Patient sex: F
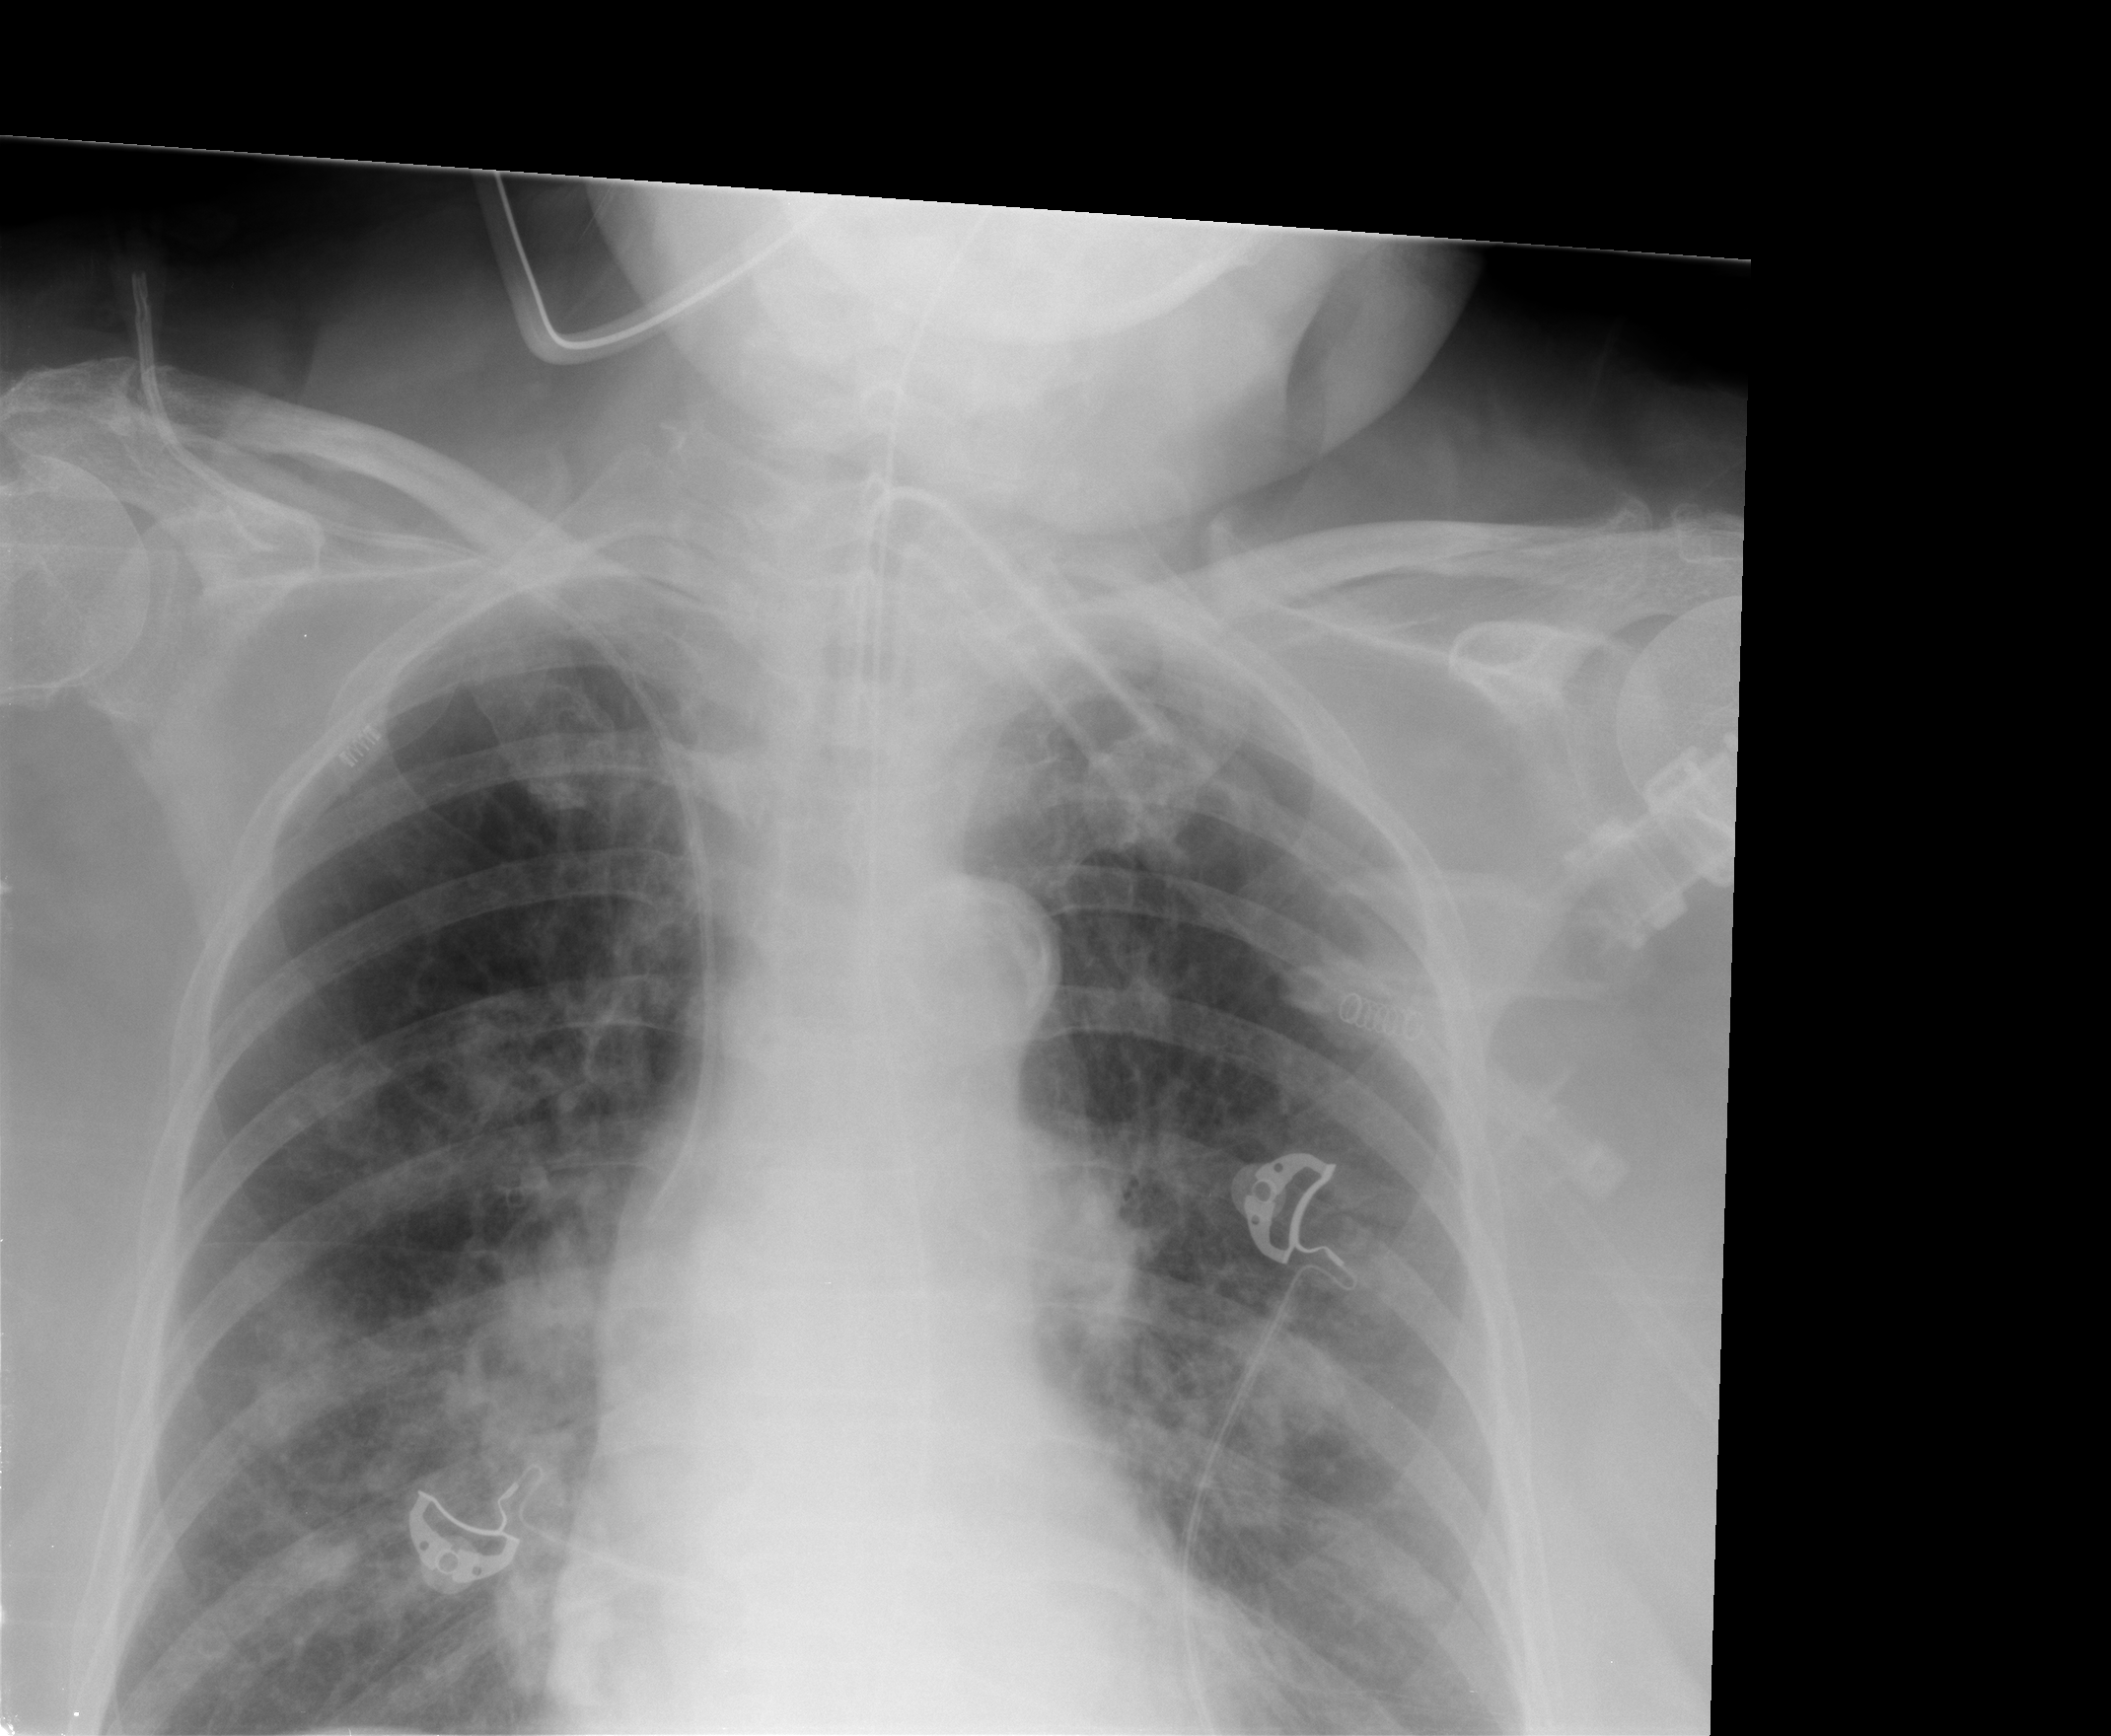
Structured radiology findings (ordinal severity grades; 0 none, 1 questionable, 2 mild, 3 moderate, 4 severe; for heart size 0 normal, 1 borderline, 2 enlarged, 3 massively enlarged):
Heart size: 1
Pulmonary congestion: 2
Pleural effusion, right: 0
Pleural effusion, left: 0
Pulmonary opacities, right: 2
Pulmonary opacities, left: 2
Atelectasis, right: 0
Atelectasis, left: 0